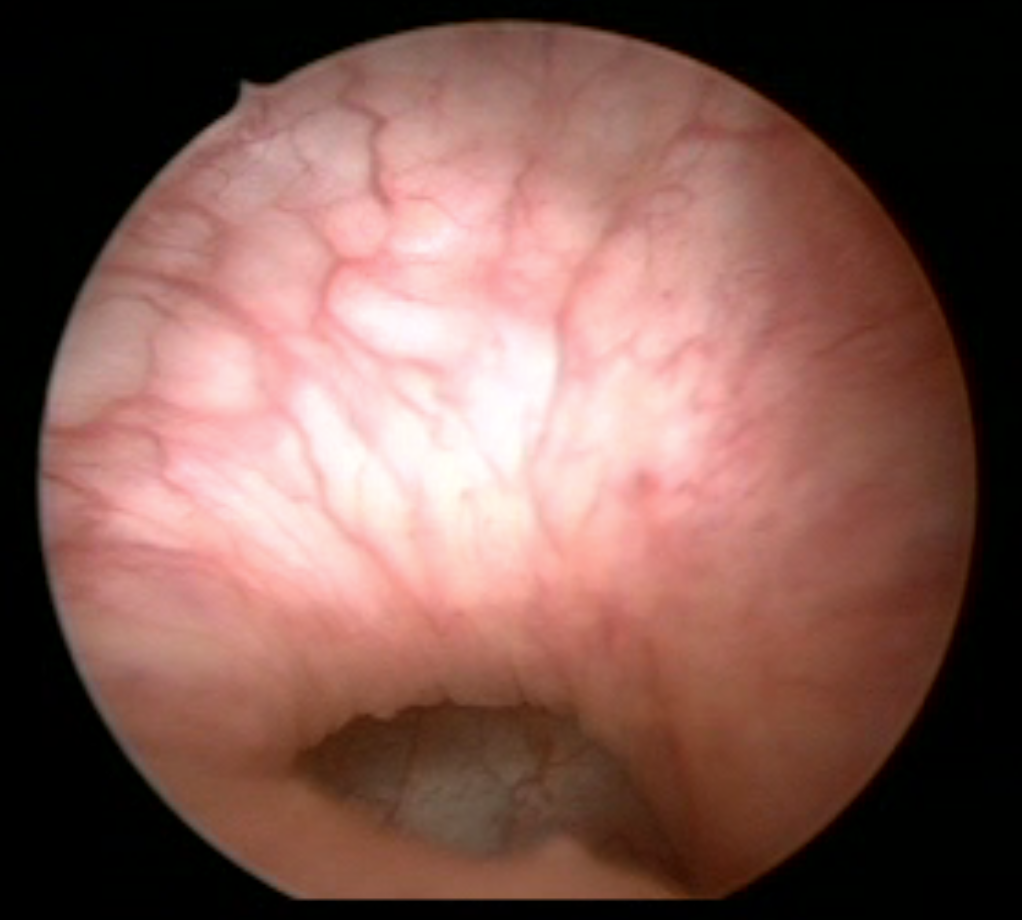
Modality: WLC
Class: Anatomical landmarks
Subclass: Diverticulum
Lesion: L0
Bladder cancer association: No